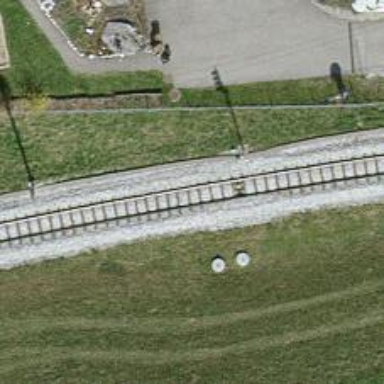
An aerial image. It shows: Narrow-gauge railway track electrified by contact line.